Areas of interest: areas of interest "Industrial"
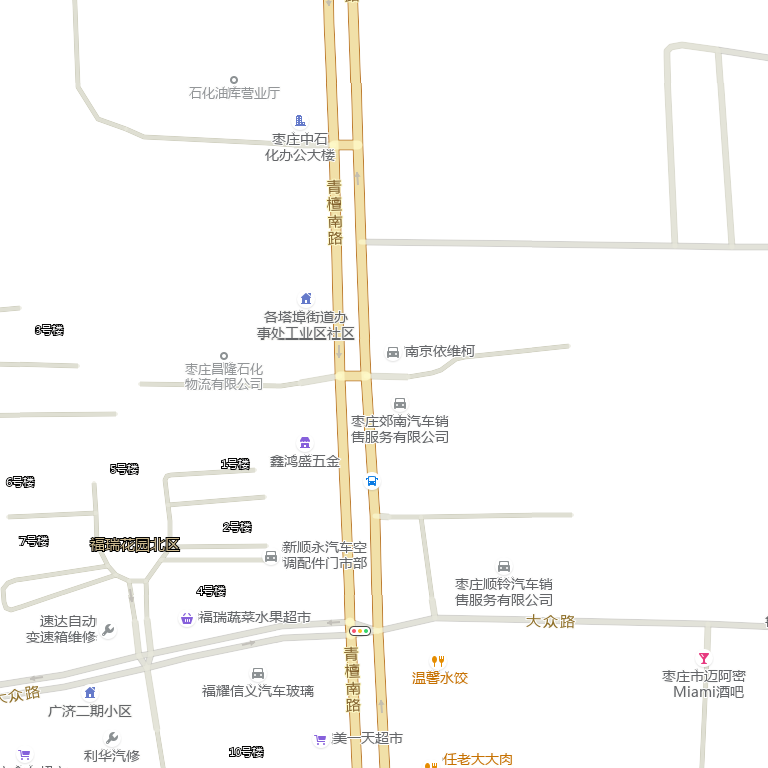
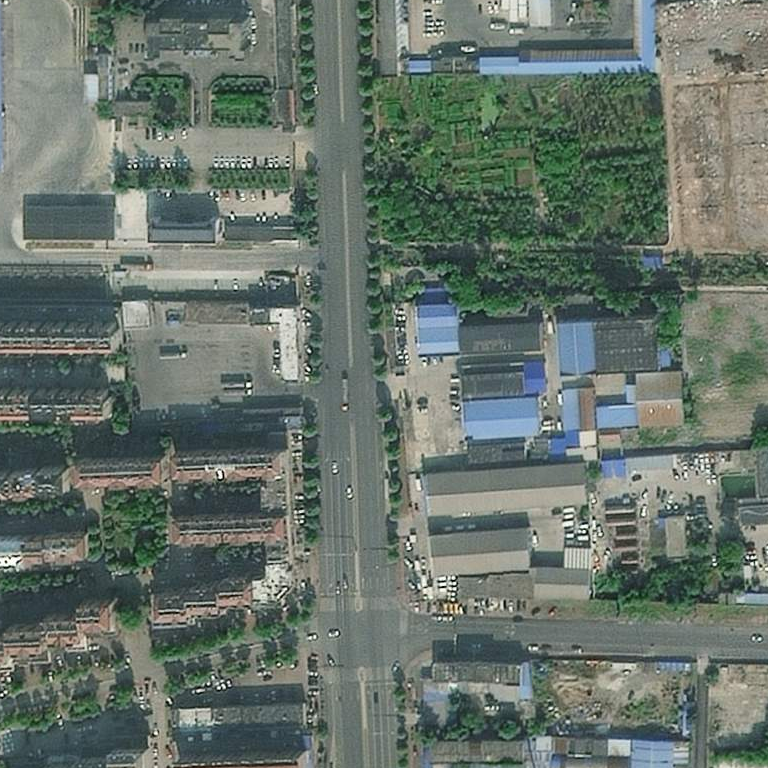